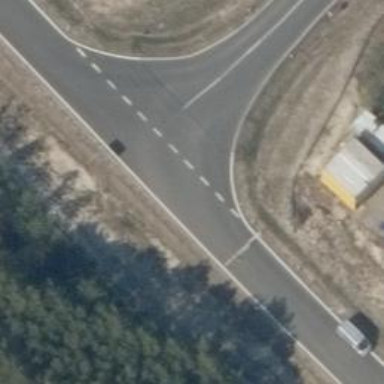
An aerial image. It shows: Asphalt road classified as tertiary.